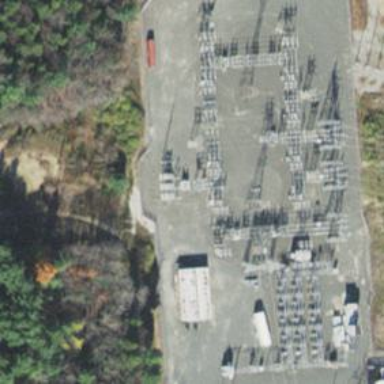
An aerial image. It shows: Switch for power supply.